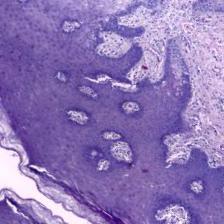
Diagnosis: Normal